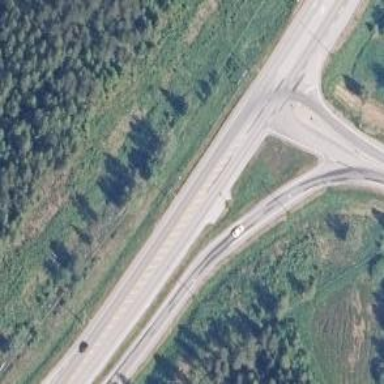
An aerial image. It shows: Trunk link highway.